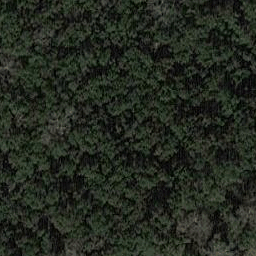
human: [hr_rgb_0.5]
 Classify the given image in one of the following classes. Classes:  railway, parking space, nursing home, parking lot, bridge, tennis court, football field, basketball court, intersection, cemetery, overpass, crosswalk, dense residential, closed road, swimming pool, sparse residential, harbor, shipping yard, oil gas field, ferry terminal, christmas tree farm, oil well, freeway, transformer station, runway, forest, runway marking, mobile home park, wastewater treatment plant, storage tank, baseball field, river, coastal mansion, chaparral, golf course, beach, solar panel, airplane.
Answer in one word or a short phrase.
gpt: forest